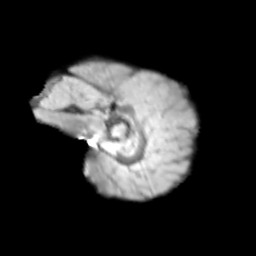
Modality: T2w
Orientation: sagittal
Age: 11
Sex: male
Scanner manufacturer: siemens
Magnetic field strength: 3 T
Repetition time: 3.8 s
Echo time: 0.07 s